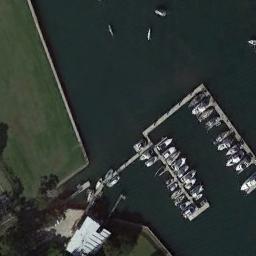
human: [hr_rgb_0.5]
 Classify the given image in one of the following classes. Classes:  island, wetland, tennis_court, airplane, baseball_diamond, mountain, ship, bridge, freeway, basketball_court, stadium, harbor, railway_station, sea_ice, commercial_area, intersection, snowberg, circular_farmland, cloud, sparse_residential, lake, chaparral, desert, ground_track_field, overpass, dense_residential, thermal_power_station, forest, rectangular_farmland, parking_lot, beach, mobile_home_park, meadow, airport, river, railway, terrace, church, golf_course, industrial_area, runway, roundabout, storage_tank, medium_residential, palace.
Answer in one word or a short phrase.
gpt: harbor